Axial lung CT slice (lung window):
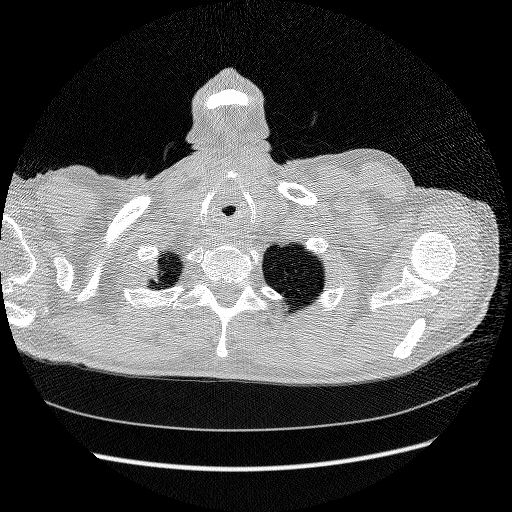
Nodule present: no